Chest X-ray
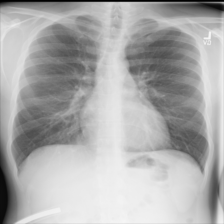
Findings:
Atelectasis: negative
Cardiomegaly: negative
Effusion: negative
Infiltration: negative
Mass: negative
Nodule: negative
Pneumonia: negative
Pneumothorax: negative
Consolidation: negative
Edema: negative
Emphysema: negative
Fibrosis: negative
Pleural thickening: negative
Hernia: negative